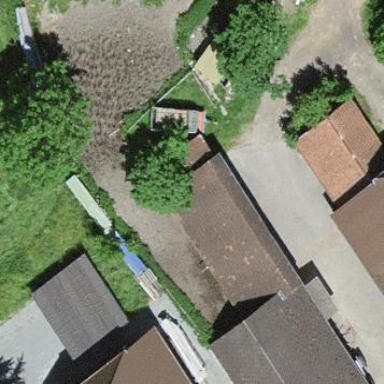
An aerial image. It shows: Rural barn.